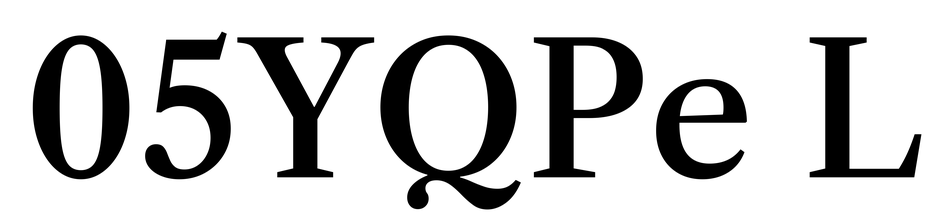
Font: LibreCaslonText_Medium